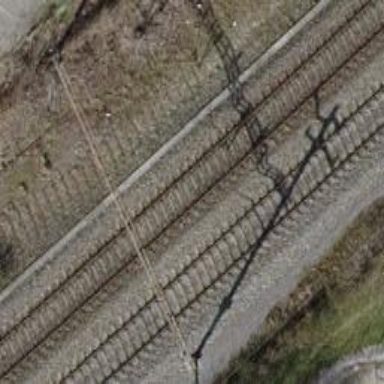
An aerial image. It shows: Catenary mast for power lines.